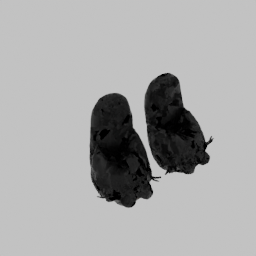
Label: people